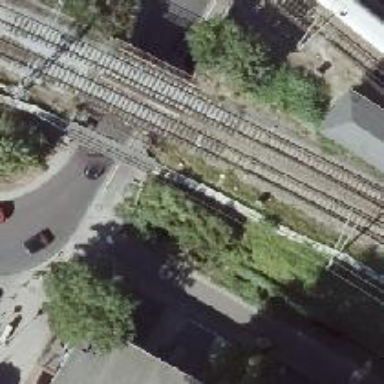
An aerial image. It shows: Railway bridge with electrified contact lines.